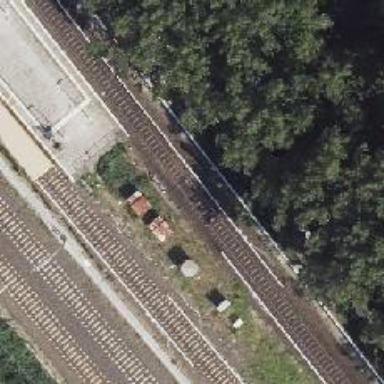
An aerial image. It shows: Railway signal.